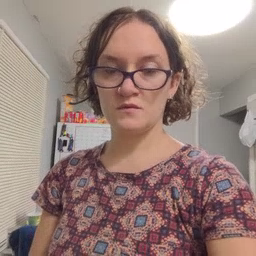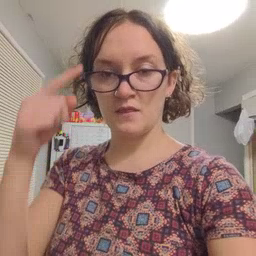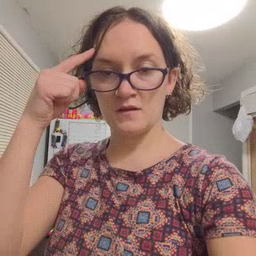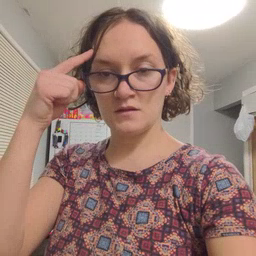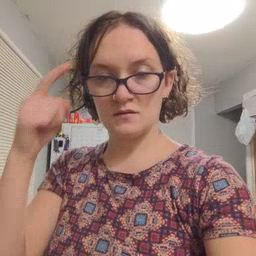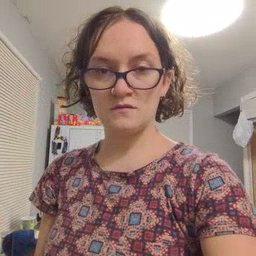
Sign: think